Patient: sex M, age 78
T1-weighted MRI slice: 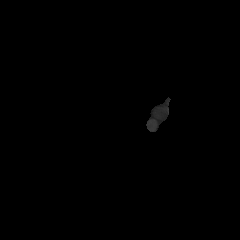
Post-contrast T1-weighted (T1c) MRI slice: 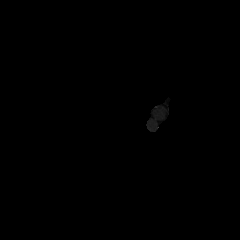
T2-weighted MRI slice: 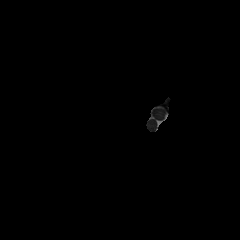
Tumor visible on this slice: no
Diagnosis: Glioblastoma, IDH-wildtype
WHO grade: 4